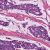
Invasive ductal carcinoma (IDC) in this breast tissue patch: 1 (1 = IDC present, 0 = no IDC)